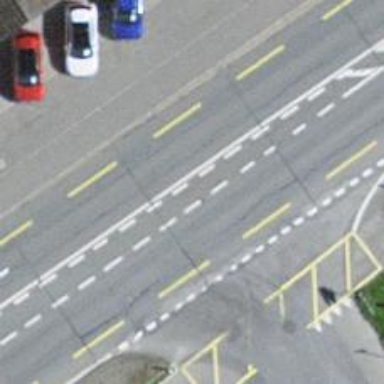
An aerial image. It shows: Primary road with asphalt surface and designated cycle lane.